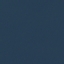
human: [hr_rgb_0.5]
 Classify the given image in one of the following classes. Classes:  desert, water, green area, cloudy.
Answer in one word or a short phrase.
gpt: water